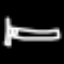
Label: bed